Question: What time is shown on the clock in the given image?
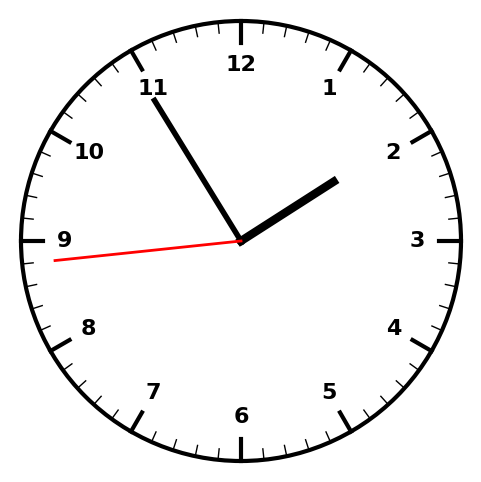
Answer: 01:54:44